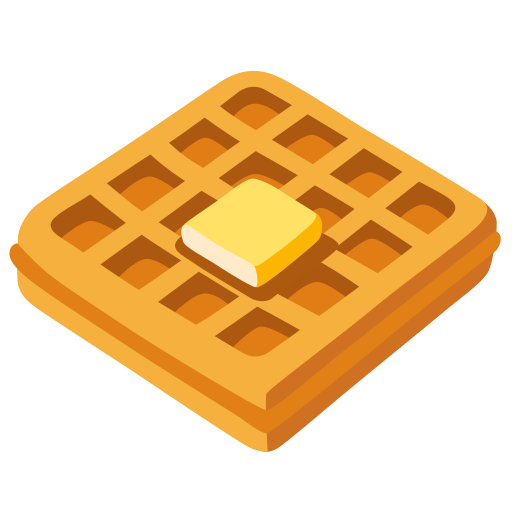
Emoji: 🧇